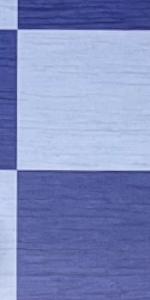
Label: Empty